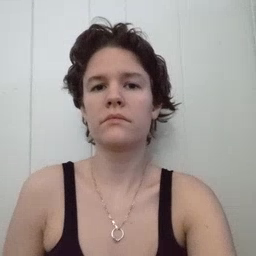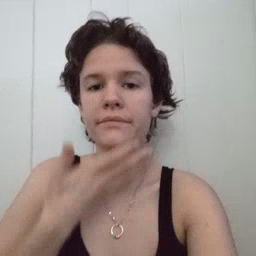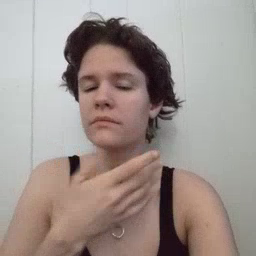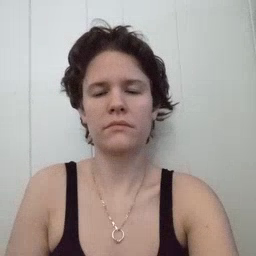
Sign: lips